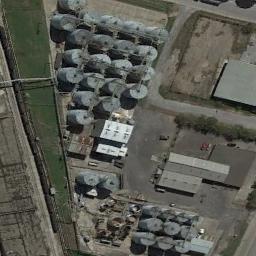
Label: storage_tank